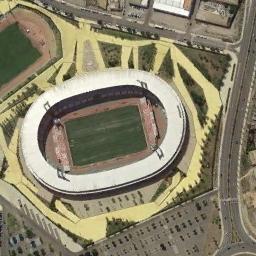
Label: stadium